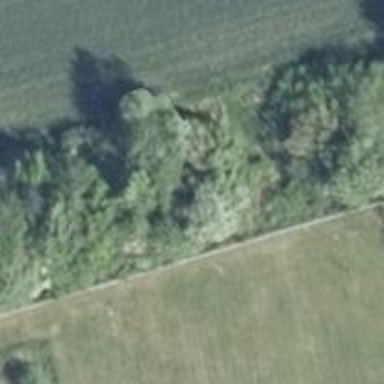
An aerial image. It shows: Row of broadleaved trees.